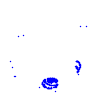
Particle: electron